Field crop: maize
Growth stage: 2
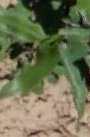
Species: maize